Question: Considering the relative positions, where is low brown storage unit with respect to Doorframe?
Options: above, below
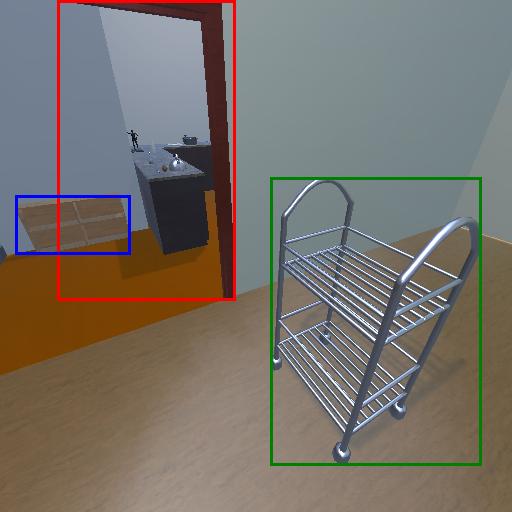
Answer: above